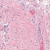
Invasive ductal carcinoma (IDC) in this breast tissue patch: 0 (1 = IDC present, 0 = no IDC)